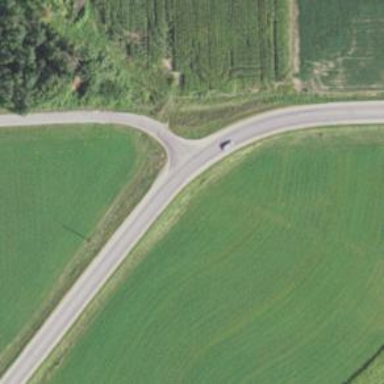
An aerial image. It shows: Secondary road.